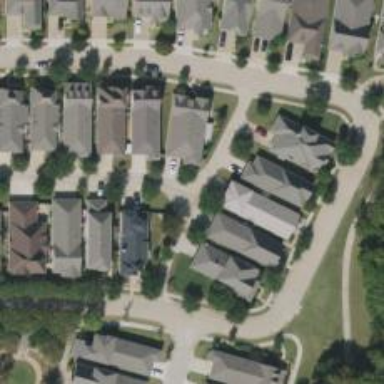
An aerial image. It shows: Alleyway designated as service road.